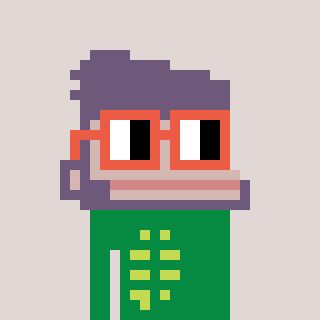
a pixel art character with square orange glasses, a ape-shaped head and a green-colored body on a warm background